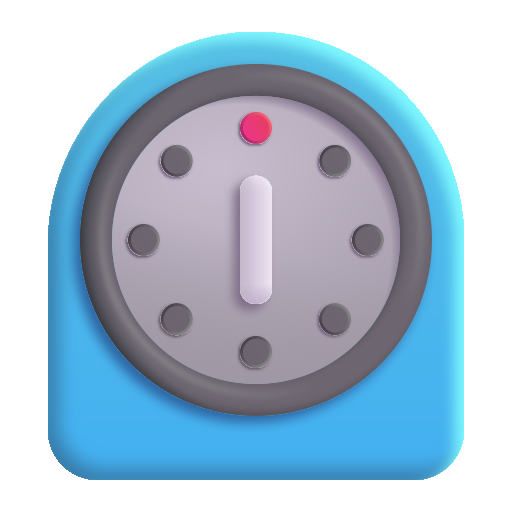
timer clock color